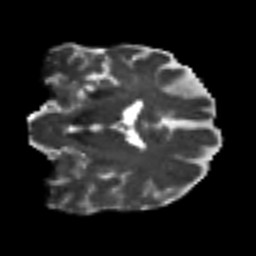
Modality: T2w
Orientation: coronal
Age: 49
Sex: male
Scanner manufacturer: siemens
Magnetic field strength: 3 T
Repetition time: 7.3 s
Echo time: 0.087 s